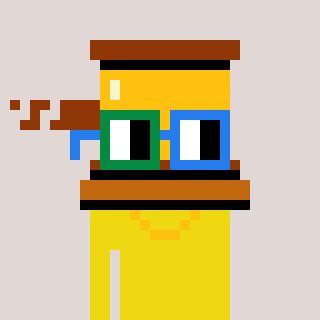
a pixel art character with square green and blue glasses, a gavel-shaped head and a yellow-colored body on a warm background